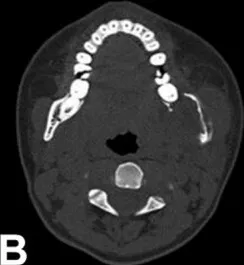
Computed tomography axial view shows a well-defined, expansile, destructive lesion with perforation of the buccal and lingual cortical plate.
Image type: radiology (ct)